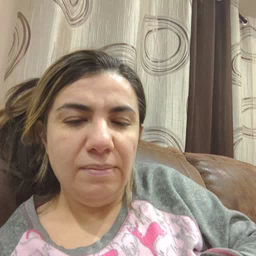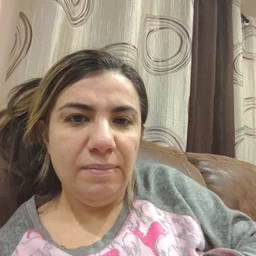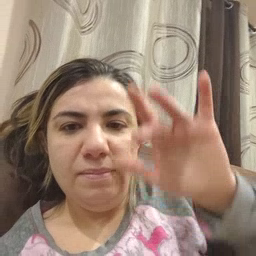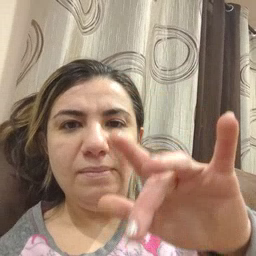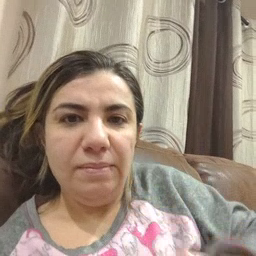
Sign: touch